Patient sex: M
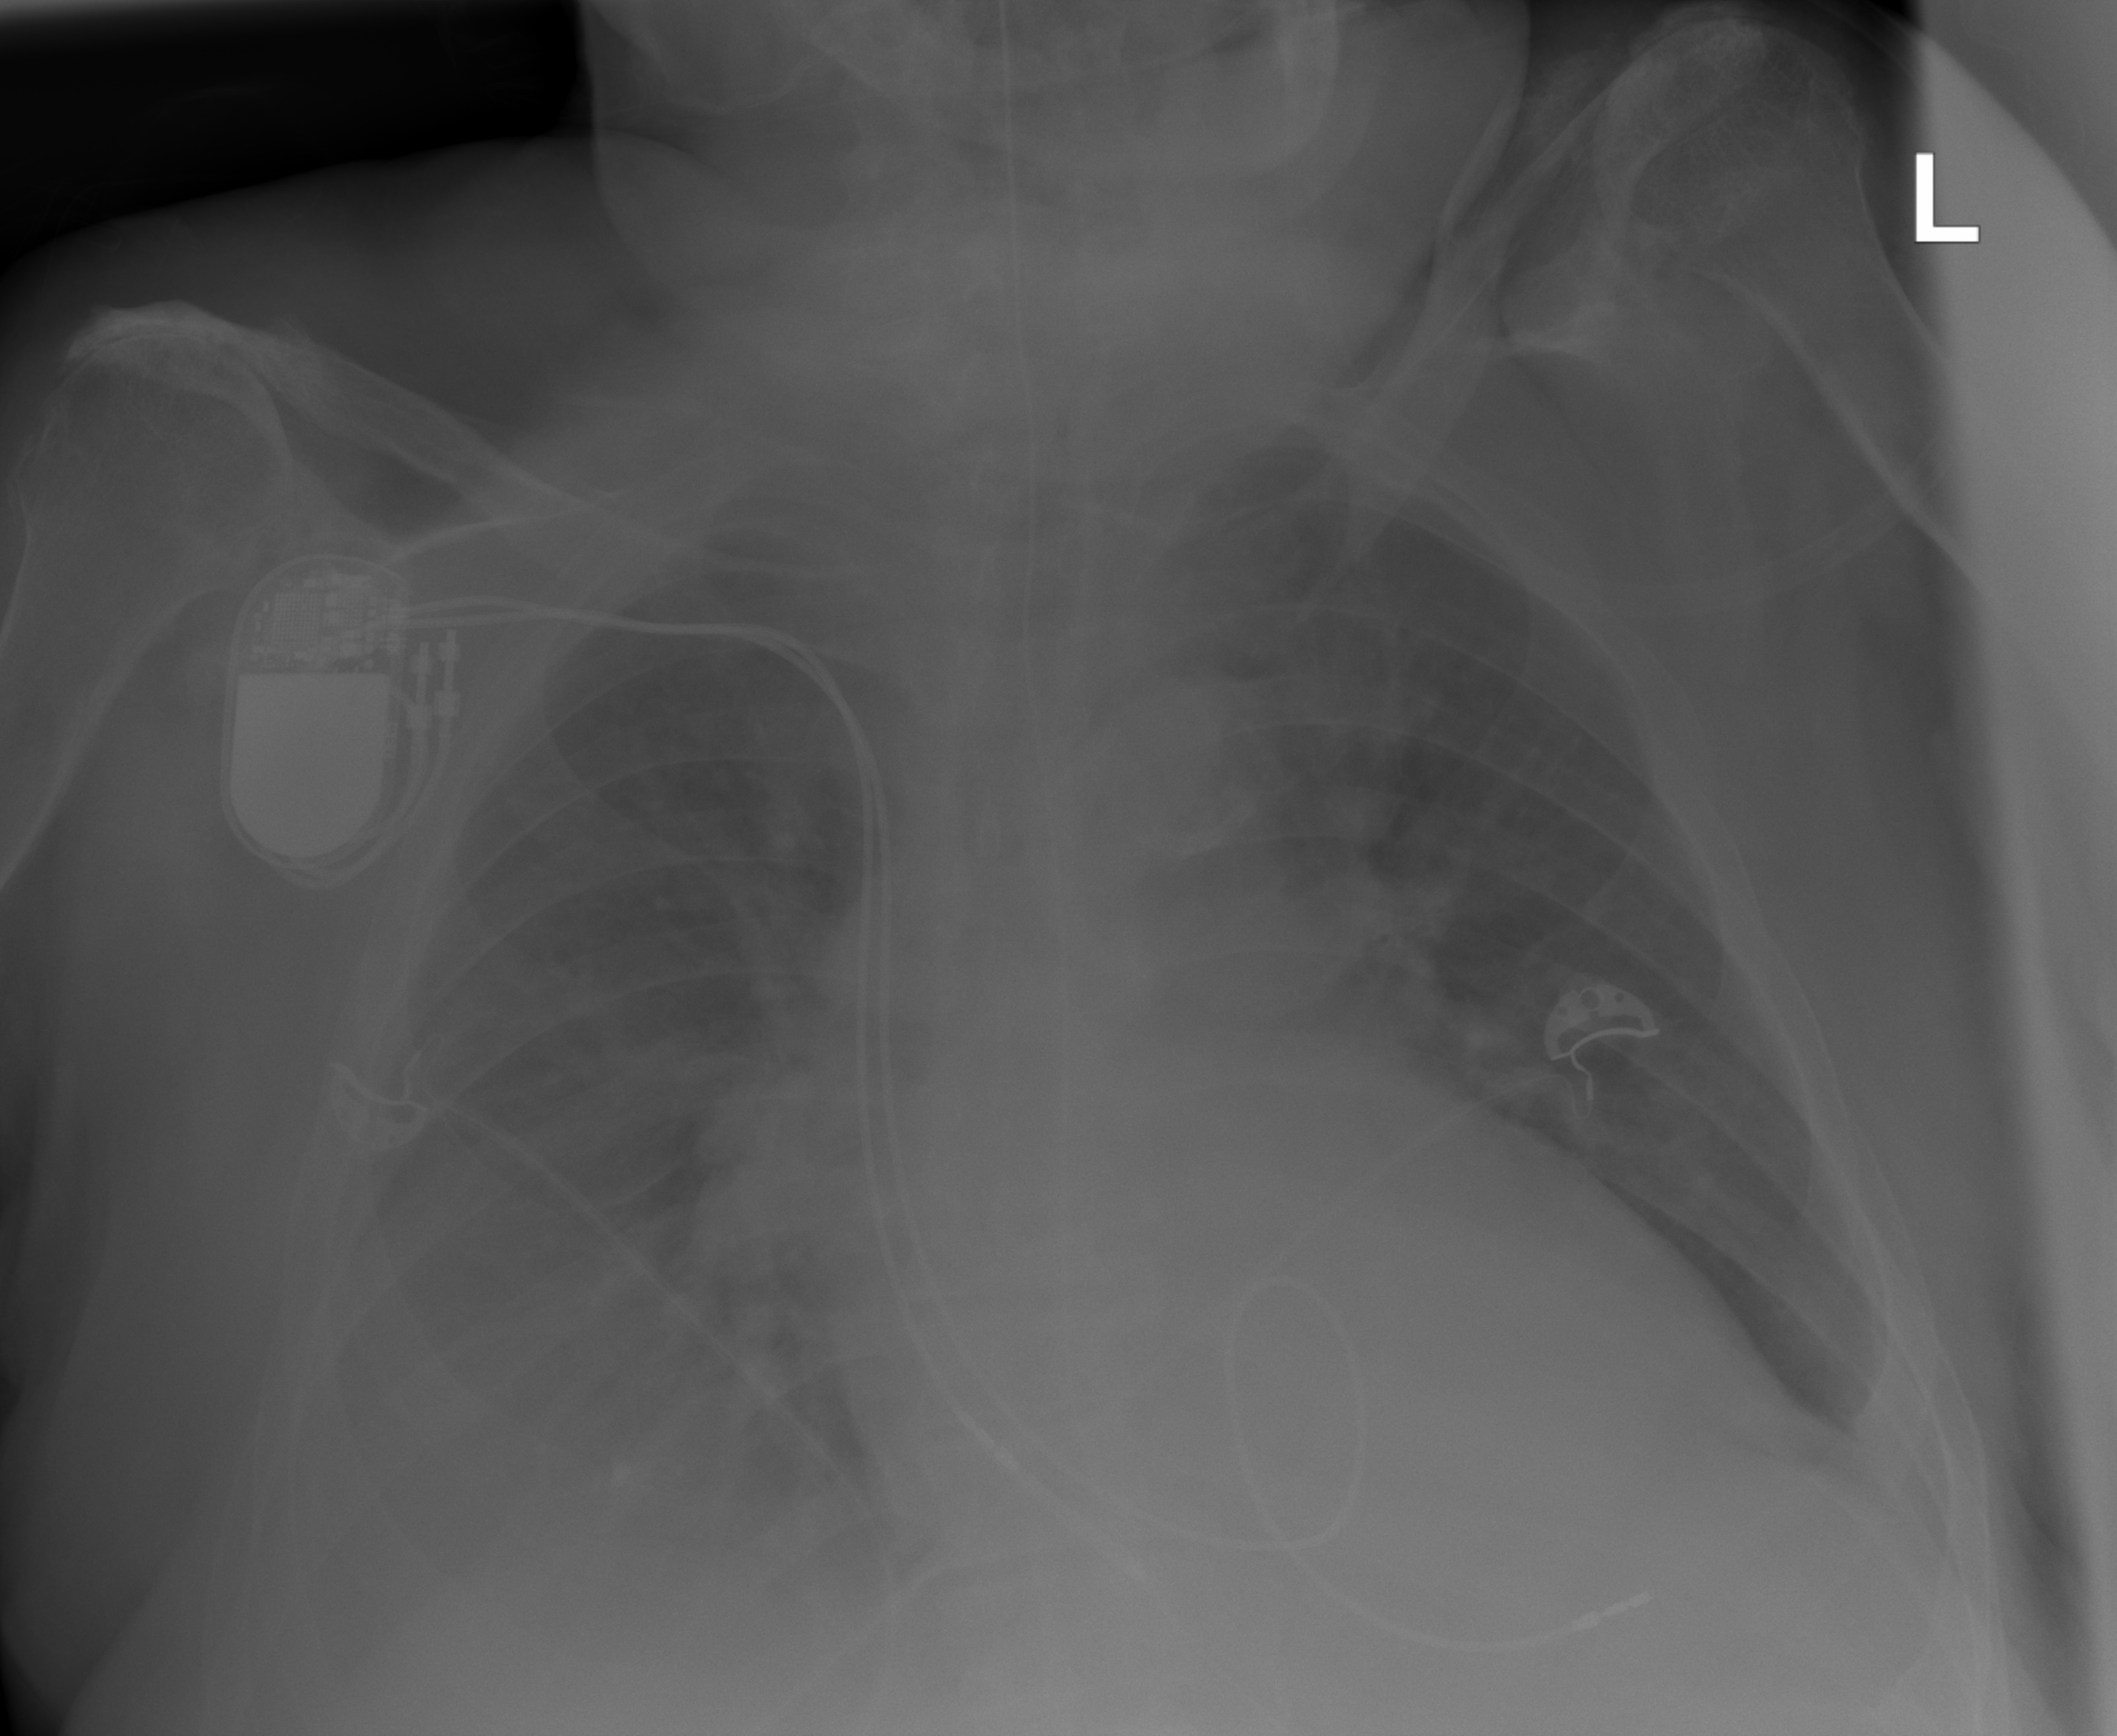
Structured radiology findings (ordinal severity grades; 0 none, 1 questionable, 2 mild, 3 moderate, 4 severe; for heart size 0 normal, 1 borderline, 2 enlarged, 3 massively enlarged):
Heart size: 2
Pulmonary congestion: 2
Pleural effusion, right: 3
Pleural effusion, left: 2
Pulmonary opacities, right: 0
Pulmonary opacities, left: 0
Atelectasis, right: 2
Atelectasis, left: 2